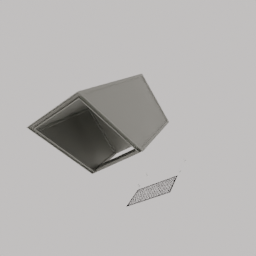
Label: mechanical